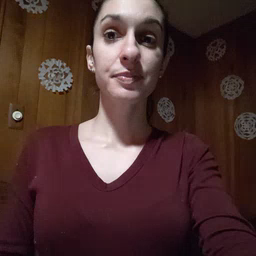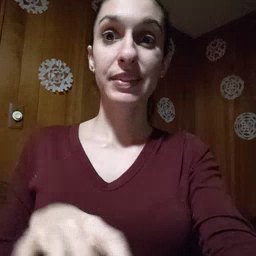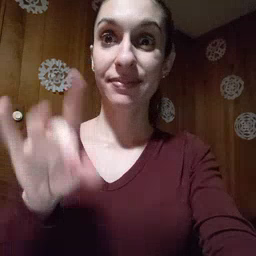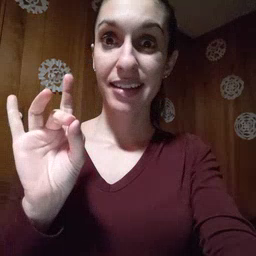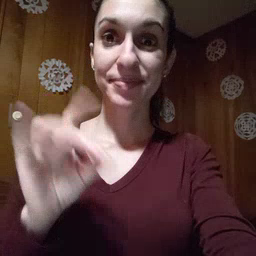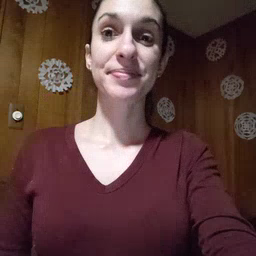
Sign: find